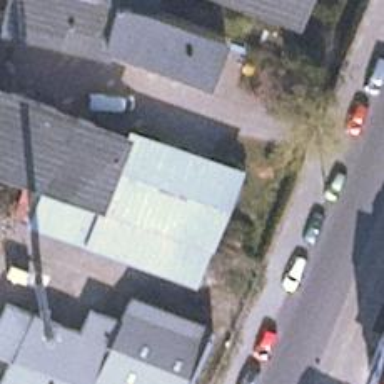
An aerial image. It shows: Industrial building.